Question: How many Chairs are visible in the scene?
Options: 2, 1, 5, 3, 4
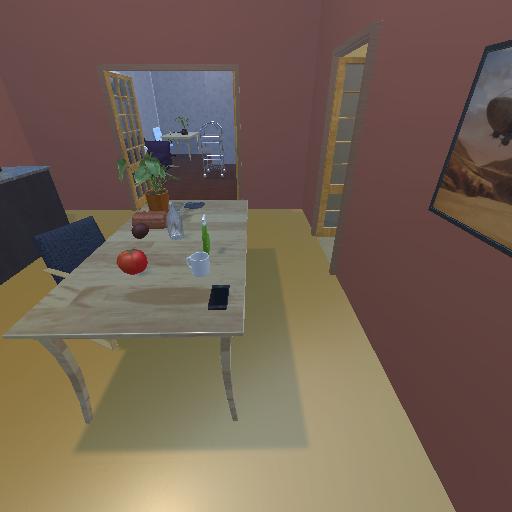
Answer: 2